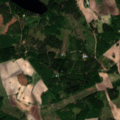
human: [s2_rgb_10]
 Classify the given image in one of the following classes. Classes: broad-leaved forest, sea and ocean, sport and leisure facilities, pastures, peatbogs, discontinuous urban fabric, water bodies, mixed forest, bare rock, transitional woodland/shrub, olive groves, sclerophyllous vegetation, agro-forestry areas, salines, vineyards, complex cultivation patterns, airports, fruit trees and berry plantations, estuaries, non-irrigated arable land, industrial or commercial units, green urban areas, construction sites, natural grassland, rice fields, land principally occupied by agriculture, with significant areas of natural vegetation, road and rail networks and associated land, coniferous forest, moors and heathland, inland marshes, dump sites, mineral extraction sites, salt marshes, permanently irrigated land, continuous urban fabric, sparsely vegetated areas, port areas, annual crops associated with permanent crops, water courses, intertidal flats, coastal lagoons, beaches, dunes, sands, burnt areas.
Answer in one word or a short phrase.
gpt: non-irrigated arable land, coniferous forest, transitional woodland/shrub